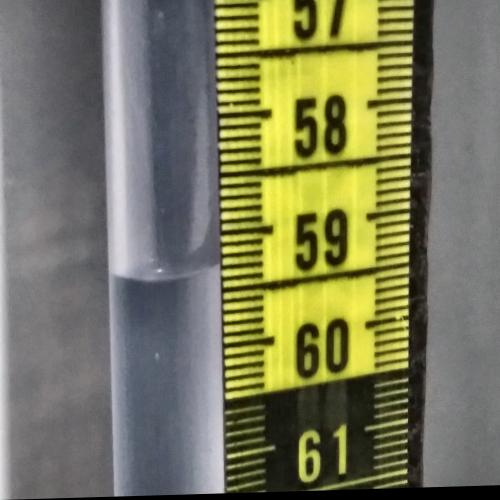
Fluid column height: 59.3 cm